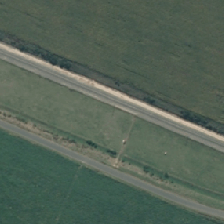
Land cover: shortrotation_cropland